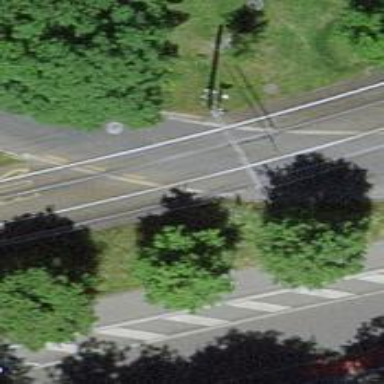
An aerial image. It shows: Tram level crossing on the railway.